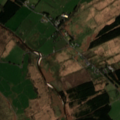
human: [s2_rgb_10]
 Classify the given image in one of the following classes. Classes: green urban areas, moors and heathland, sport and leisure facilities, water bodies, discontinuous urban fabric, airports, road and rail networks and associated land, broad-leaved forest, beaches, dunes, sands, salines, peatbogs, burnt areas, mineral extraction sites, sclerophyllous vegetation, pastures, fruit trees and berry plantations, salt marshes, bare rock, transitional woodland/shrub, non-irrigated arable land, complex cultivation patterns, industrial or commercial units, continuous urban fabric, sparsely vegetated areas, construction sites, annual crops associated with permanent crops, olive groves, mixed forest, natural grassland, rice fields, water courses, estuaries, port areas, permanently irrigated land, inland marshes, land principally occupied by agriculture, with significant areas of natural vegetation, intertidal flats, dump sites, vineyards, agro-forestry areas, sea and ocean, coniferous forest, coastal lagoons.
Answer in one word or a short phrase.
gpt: land principally occupied by agriculture, with significant areas of natural vegetation, coniferous forest, transitional woodland/shrub